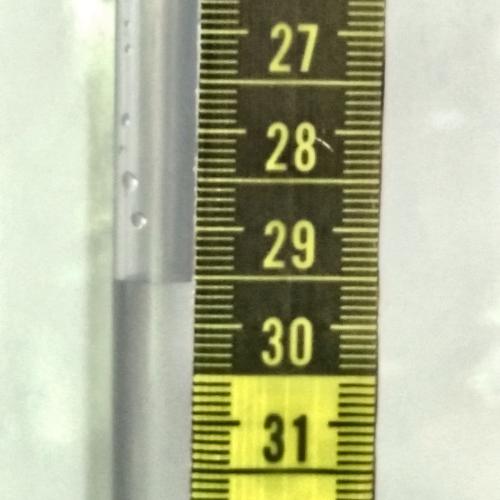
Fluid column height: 29.6 cm